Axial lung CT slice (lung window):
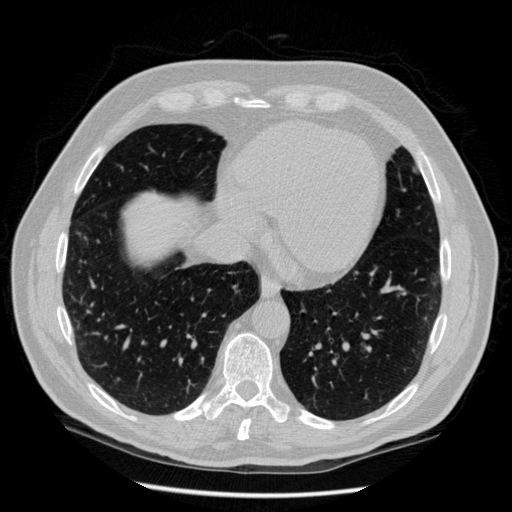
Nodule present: no